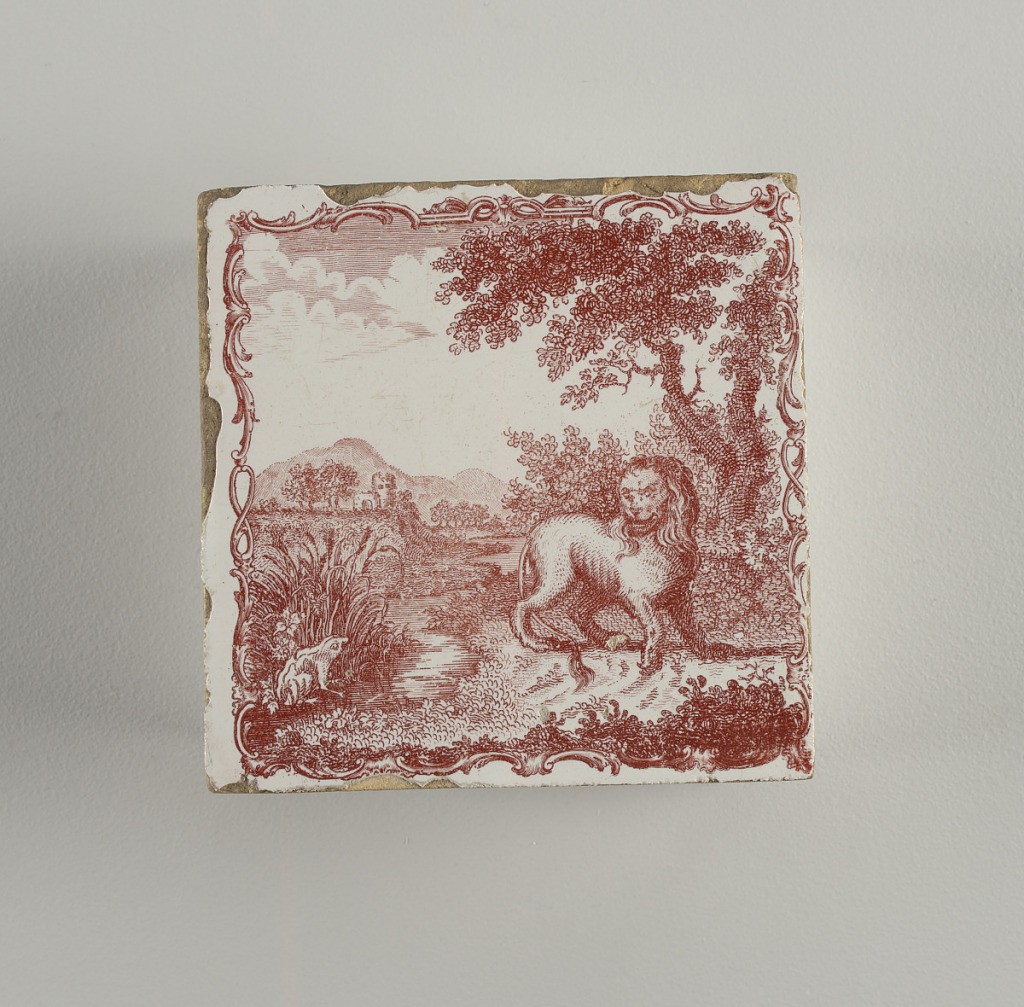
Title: Tile
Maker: Sadler and Green, English
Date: ca. 1760
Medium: Tin-glazed earthenware with transfer-printed decoration
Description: Red transfer decoration on a white ground, showing landscape with mountains in left background; foreground with lion standing before a tree at right, and looking at a frog to its left; the scene surrounded by a framework of rocaille scrolls.